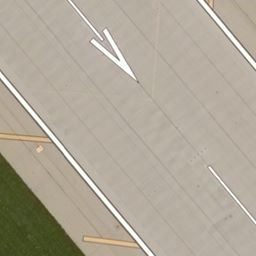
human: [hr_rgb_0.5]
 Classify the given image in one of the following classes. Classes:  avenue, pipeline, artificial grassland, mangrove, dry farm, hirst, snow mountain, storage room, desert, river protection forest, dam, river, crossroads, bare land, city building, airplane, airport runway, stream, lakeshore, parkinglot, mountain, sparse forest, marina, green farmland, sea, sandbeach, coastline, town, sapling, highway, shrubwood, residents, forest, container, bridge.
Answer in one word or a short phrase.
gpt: airport runway